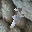
Label: 7